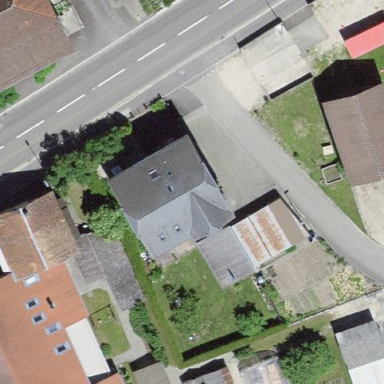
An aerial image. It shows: Residential building.